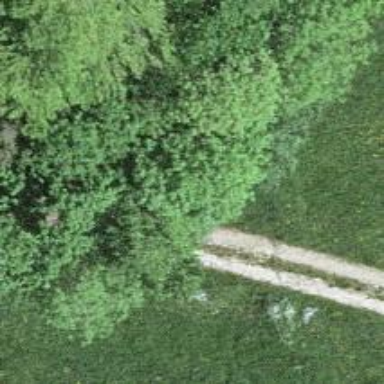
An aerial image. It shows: Grass path.